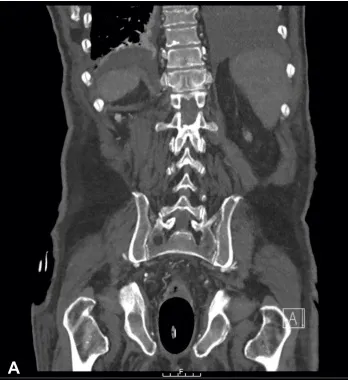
Coronal.
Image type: radiology (ct)